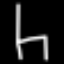
Label: chair